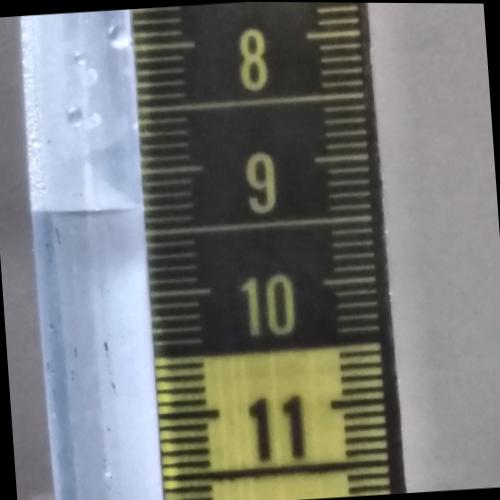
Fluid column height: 9.3 cm